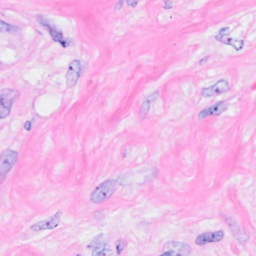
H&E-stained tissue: Breast